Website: walmart
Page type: cart
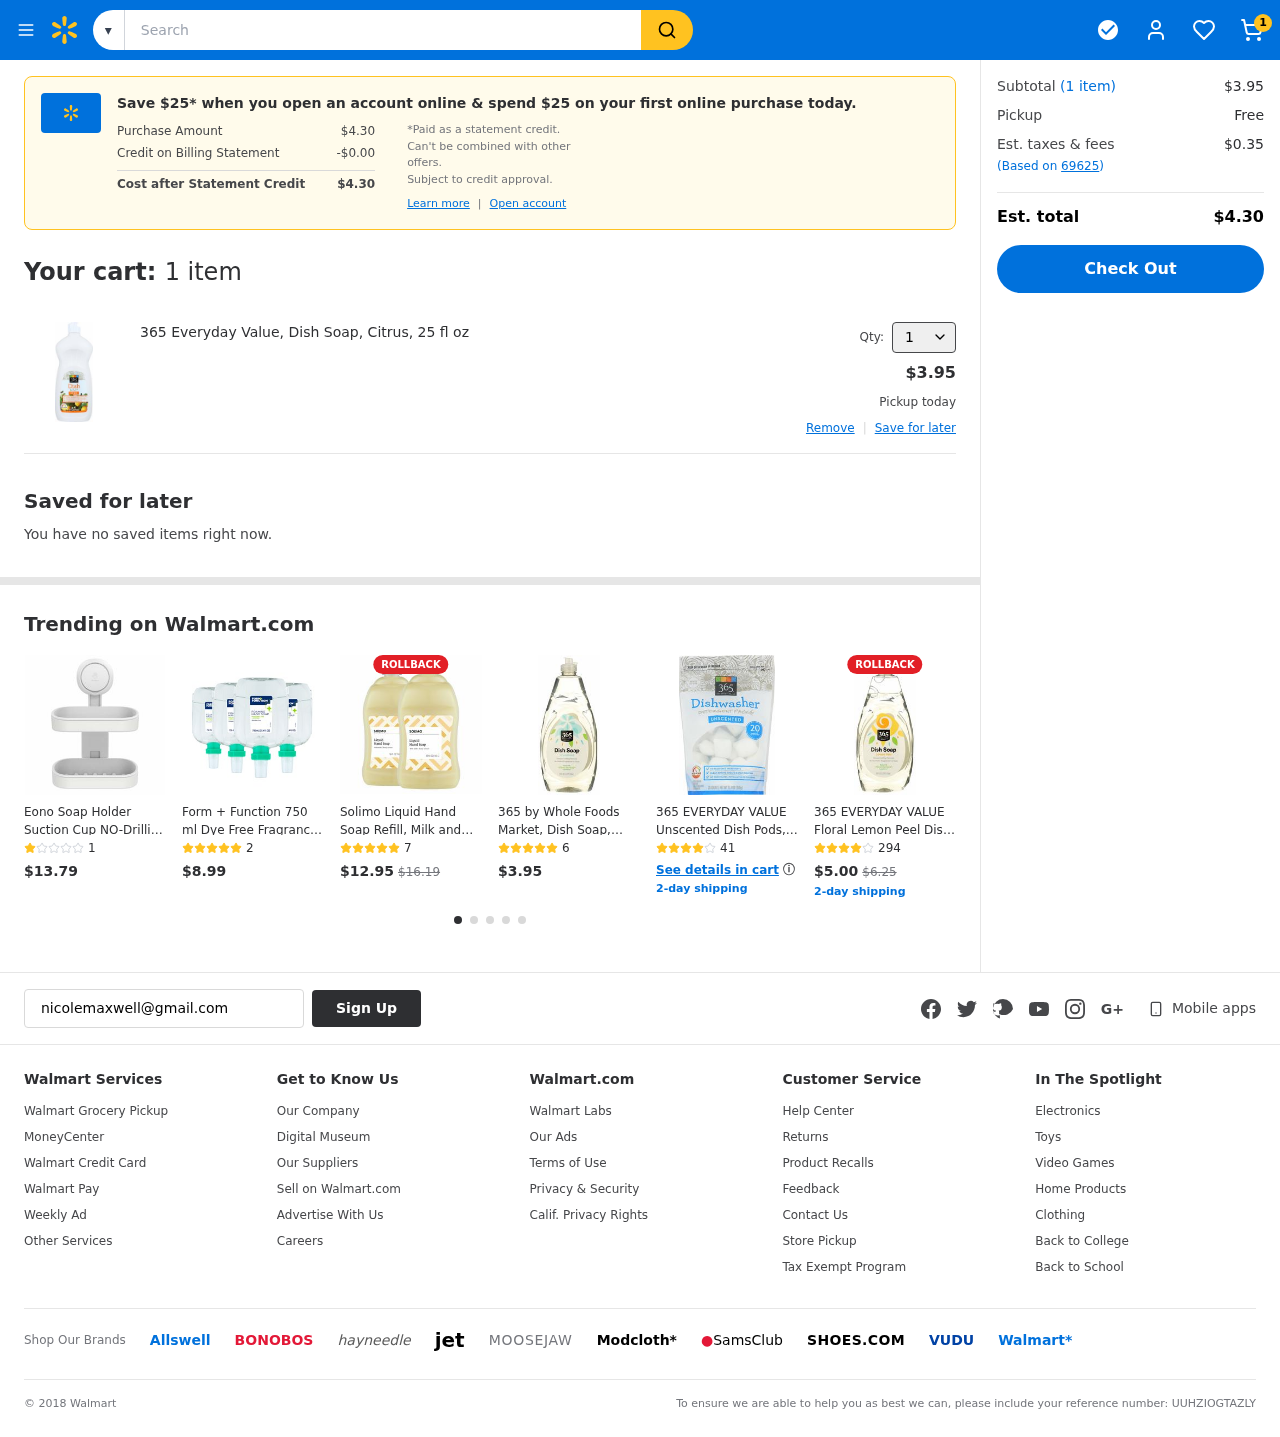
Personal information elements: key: PII_EMAIL
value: nicolemaxwell@gmail.com
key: PII_POSTCODE
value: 69625
Product elements: key: PRODUCT1_NAME
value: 365 Everyday Value, Dish Soap, Citrus, 25 fl oz
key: PRODUCT1_PRICE
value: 3.95
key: PRODUCT1_QUANTITY
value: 1
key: PRODUCT2_NAME
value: Eono Soap Holder Suction Cup NO-Drilling & Removable Suction Soap Dish Holder Wall Mounted Wall Soap
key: PRODUCT2_NUM_RATINGS
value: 1
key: PRODUCT2_PRICE
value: $13.79
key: PRODUCT3_NAME
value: Form + Function 750 ml Dye Free Fragrance Free Foaming Hand Soap Refills for OmniPod Dispensers
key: PRODUCT3_NUM_RATINGS
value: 2
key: PRODUCT3_PRICE
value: $8.99
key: PRODUCT4_NAME
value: Solimo Liquid Hand Soap Refill, Milk and Honey, 56 Fluid Ounce (Pack of 2)
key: PRODUCT4_NUM_RATINGS
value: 7
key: PRODUCT4_PRICE
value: $12.95
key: PRODUCT4_ORIGINAL_PRICE
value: $16.19
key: PRODUCT5_NAME
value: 365 by Whole Foods Market, Dish Soap, Unscented, 24 Fl Oz
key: PRODUCT5_NUM_RATINGS
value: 6
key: PRODUCT5_PRICE
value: $3.95
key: PRODUCT6_NAME
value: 365 EVERYDAY VALUE Unscented Dish Pods, 12.7 OZ
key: PRODUCT6_NUM_RATINGS
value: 41
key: PRODUCT7_NAME
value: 365 EVERYDAY VALUE Floral Lemon Peel Dish Soap, 24 OZ
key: PRODUCT7_NUM_RATINGS
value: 294
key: PRODUCT7_PRICE
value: $5.00
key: PRODUCT7_ORIGINAL_PRICE
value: $6.25
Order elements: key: ORDER_NUM_ITEMS
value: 1
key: ORDER_TOTAL
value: $4.30
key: ORDER_NUM_ITEMS
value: (1 item)
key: ORDER_NUM_ITEMS
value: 1 item
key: ORDER_SUBTOTAL
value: $3.95
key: ORDER_TAX
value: $0.35
Search elements: key: HEADER_SEARCH
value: Search